Aerial crown-view tile of a tropical tree (Barro Colorado Island, Panama), acquired 20240716:
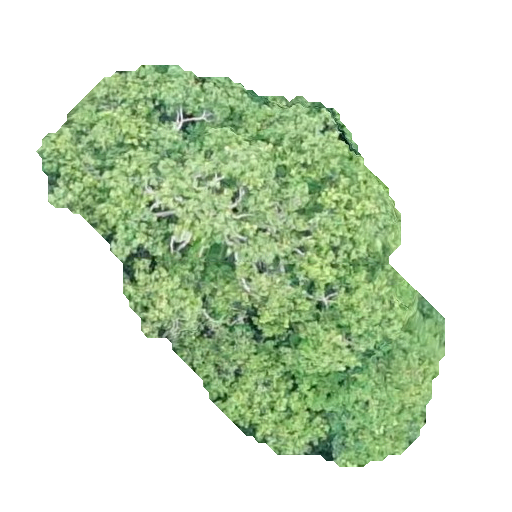
Species: Aiouea montana
GBIF accepted scientific name: Aiouea montana
Crown area: 157.152 m²